六年级 · 画法几何学
 小明从学校回家的路线是怎样的?

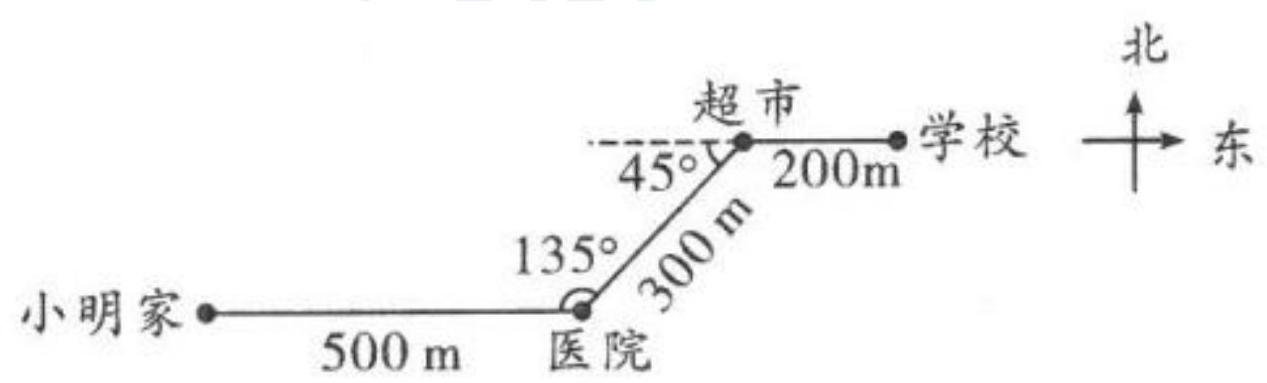
答案: 小明从学校出发, 向正西方向走 $200 \mathrm{~m}$ 到达超市, 从超市向西偏南 $45^{\circ}$方向走 $300 \mathrm{~m}$ 到达医院，从医院向正西方向走 $500 \mathrm{~m}$ 到达小明的家。